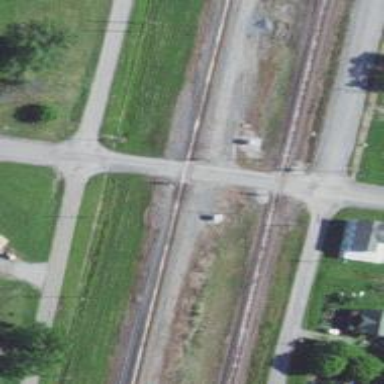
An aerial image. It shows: Junction on the railway.